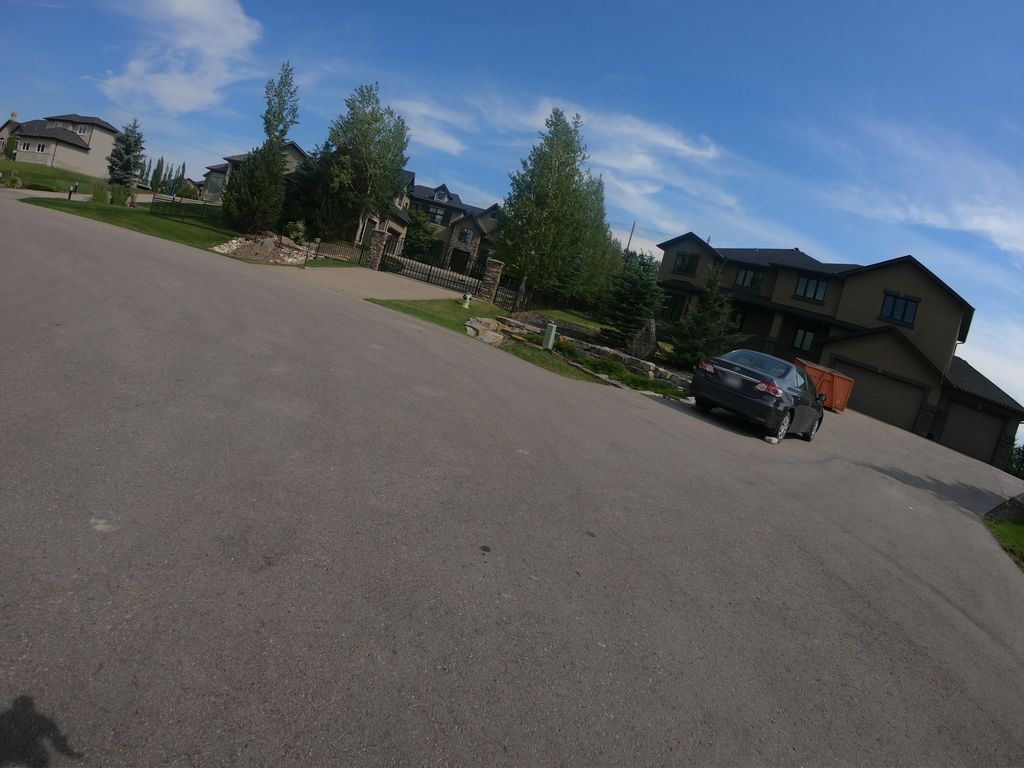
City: calgary